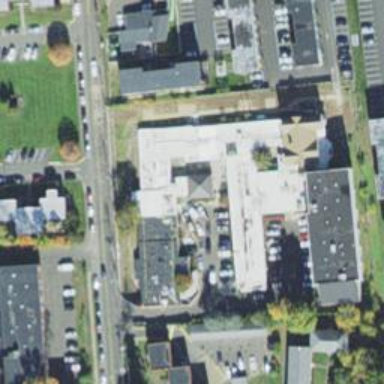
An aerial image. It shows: Healthcare facility identified as hospital.